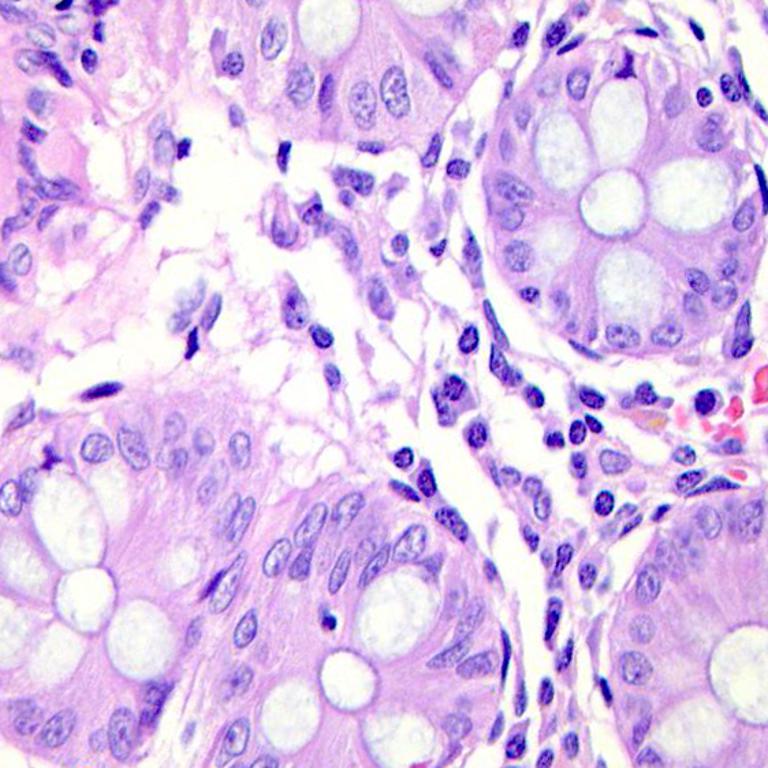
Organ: colon
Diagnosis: benign